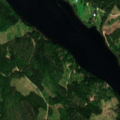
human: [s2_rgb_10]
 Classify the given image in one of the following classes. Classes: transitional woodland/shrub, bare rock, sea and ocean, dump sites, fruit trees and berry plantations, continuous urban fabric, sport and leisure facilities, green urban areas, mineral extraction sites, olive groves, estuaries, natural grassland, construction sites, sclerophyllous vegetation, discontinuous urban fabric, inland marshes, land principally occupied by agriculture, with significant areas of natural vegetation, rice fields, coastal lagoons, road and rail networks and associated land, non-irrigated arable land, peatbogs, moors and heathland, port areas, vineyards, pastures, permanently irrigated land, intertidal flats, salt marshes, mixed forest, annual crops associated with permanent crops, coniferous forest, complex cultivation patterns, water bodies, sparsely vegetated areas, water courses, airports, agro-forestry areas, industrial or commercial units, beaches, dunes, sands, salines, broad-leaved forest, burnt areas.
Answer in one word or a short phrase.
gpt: coniferous forest, mixed forest, water bodies